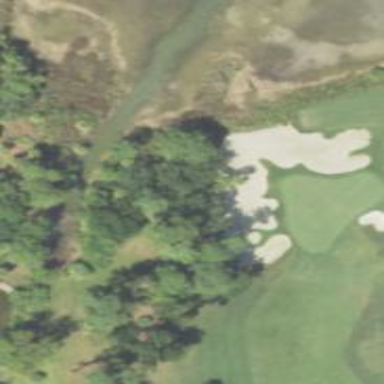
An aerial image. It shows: Golf bunker filled with sandy terrain.